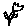
Label: flower